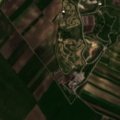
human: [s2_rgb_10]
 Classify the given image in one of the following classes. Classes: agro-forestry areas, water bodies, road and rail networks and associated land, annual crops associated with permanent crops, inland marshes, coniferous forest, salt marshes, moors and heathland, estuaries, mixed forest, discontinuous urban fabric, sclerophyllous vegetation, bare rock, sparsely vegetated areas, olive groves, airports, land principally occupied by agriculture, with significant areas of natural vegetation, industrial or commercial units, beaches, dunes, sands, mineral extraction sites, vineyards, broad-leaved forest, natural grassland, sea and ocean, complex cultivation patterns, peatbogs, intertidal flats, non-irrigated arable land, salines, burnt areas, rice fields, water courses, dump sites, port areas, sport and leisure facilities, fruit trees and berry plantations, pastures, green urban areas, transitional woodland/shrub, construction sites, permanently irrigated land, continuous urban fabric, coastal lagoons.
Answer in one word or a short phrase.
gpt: sport and leisure facilities, non-irrigated arable land, vineyards